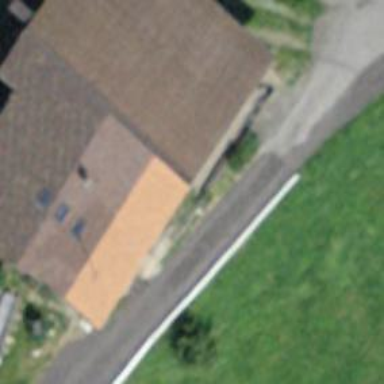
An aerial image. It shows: Farm building.